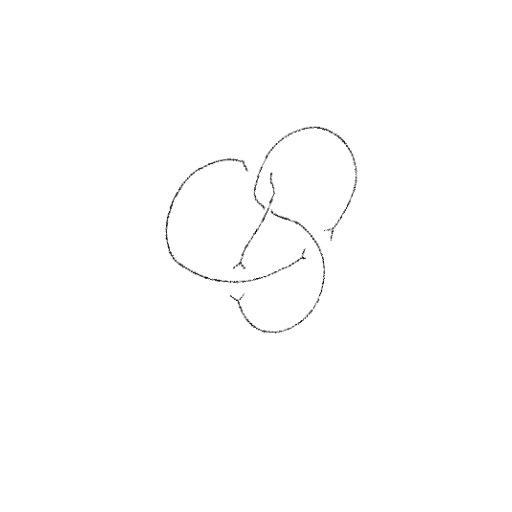
Crossing number: 4